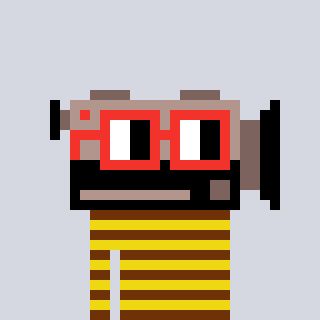
a pixel art character with square red glasses, a camcorder-shaped head and a yellow-colored body on a cool background